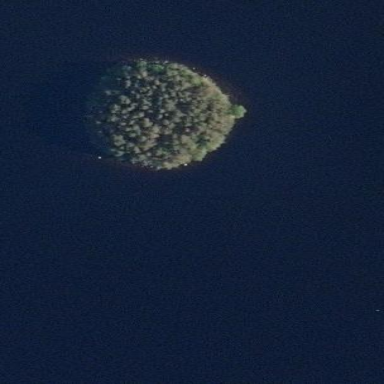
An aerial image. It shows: Islet.